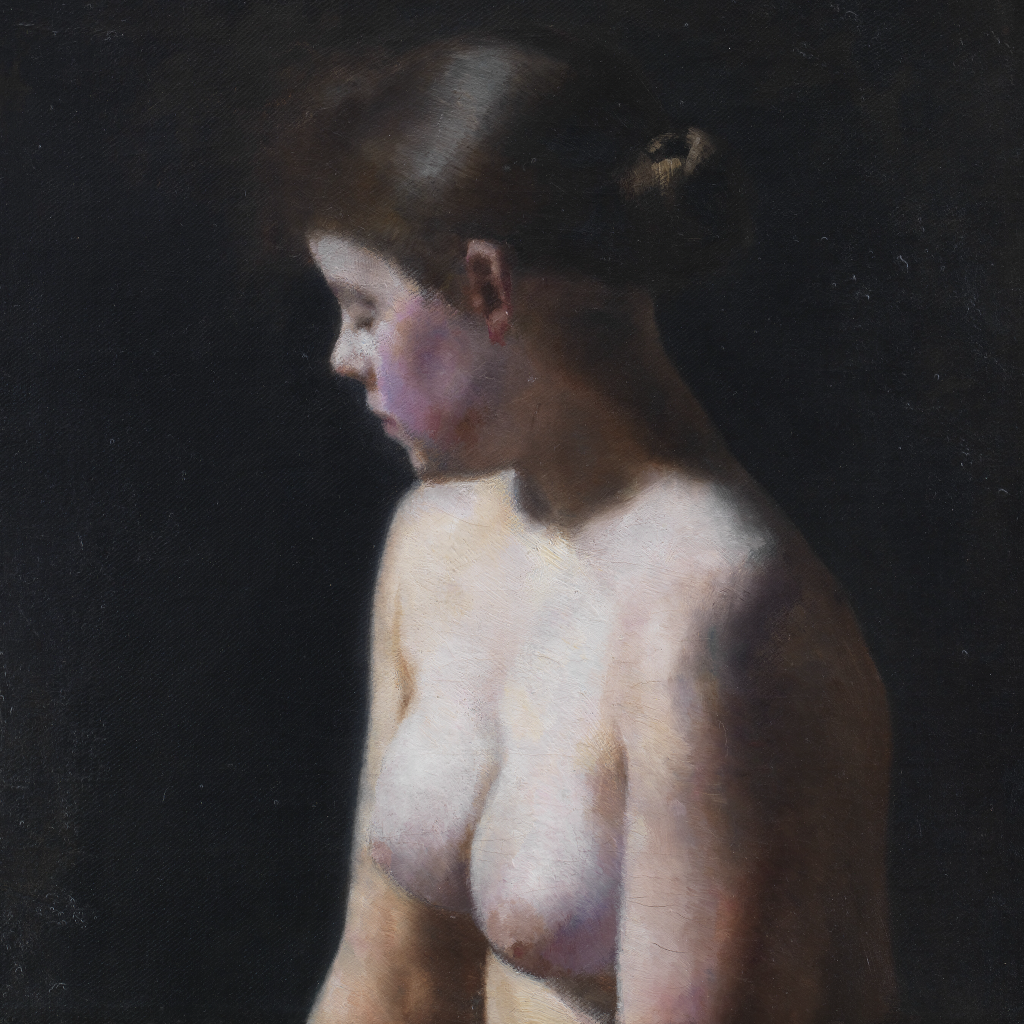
portrait painting, medium, soft diffused light, nude woman with dark hair pinned up in profile with downcast gaze, bare shoulders and torso visible, dark atmospheric background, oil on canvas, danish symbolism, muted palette